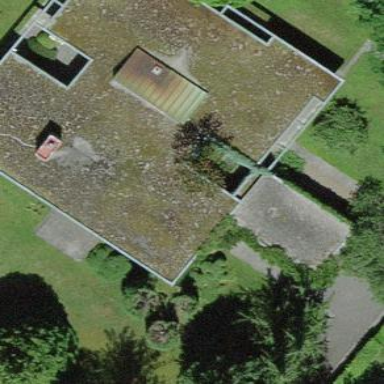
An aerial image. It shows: Garage.